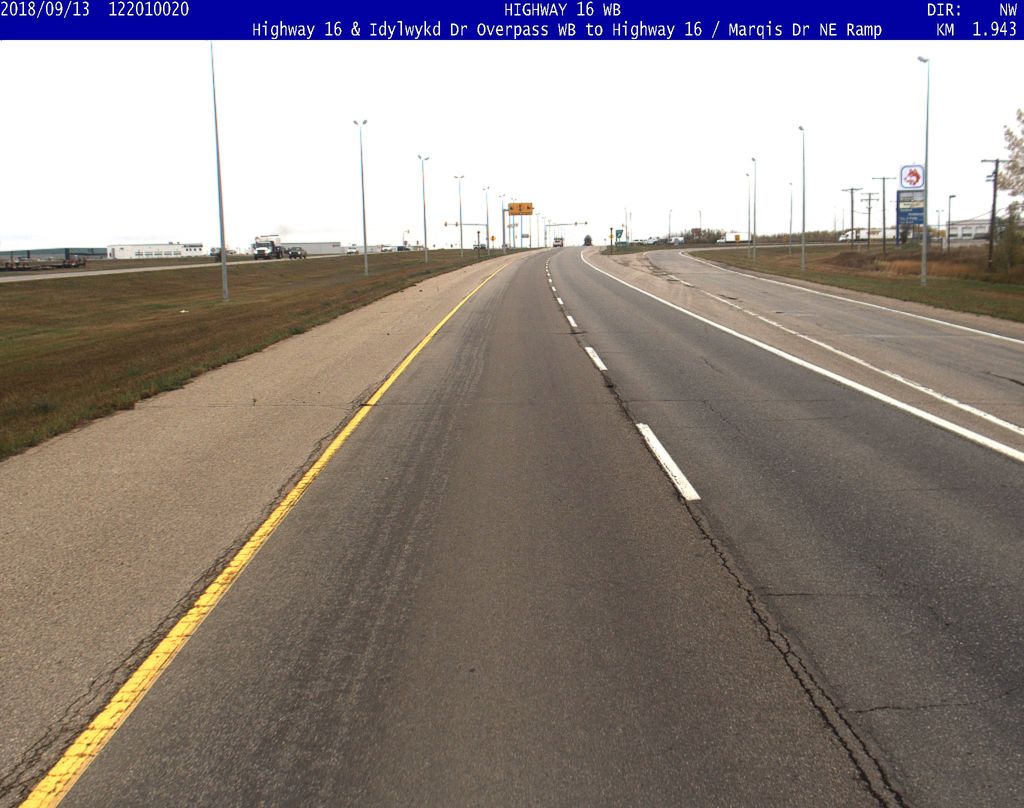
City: saskatoon